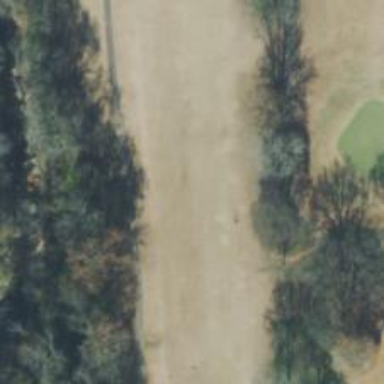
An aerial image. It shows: Golf hole.